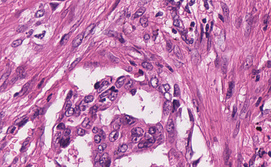
Tumor epithelial tissue: yes
Tumor-associated stroma tissue: yes
Normal tissue: no